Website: crate-barrel
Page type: billing-address
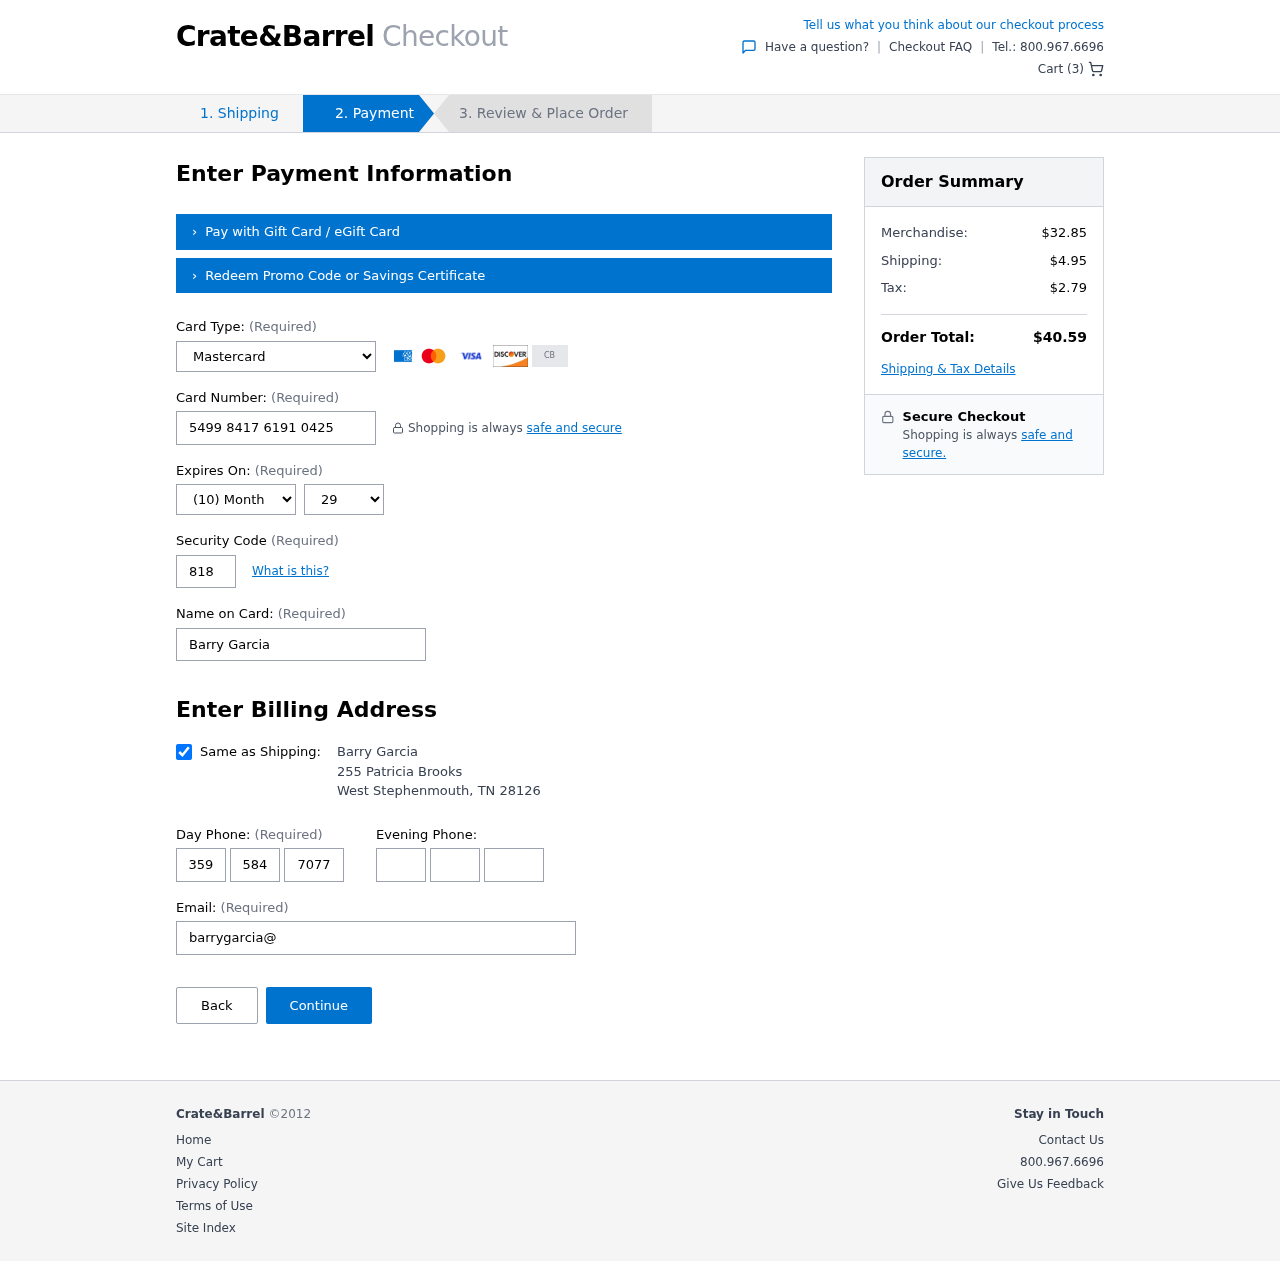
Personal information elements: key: PII_CARD_CVV
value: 818
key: PII_CARD_EXPIRY_MONTH
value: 10
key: PII_CARD_EXPIRY_YEAR
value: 29
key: PII_CARD_NUMBER
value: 5499 8417 6191 0425
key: PII_CARD_TYPE
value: Mastercard
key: PII_CITY
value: West Stephenmouth
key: PII_EMAIL
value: barrygarcia@gmail.com
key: PII_FULLNAME
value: Barry Garcia
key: PII_PHONE_AREA
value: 359
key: PII_PHONE_PREFIX
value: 584
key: PII_PHONE_SUFFIX
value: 7077
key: PII_POSTCODE
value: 28126
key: PII_STATE_ABBR
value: TN
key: PII_STREET
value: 255 Patricia Brooks
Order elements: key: ORDER_NUM_ITEMS
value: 3
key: ORDER_SUBTOTAL
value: $32.85
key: ORDER_SHIPPING_COST
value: $4.95
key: ORDER_TAX
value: $2.79
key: ORDER_TOTAL
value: $40.59